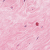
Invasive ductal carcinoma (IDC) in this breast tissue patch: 0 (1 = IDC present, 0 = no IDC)